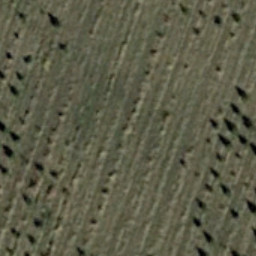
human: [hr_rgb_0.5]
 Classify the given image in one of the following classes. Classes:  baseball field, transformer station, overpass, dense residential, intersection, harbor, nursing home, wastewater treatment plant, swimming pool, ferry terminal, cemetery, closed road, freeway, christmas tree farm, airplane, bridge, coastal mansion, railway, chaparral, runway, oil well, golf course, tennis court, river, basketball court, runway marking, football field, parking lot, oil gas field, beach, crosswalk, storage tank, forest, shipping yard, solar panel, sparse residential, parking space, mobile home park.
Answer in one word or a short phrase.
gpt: christmas tree farm